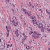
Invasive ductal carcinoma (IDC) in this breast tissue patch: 1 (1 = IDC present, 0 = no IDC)